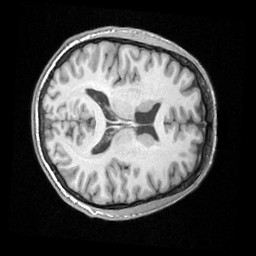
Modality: T1w
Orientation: axial
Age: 26
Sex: male
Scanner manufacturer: siemens
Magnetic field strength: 3 T
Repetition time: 1.62 s
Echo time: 0.003 s